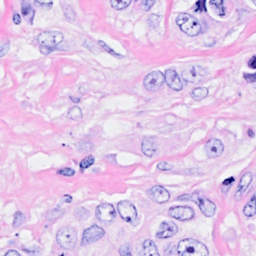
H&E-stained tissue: Breast